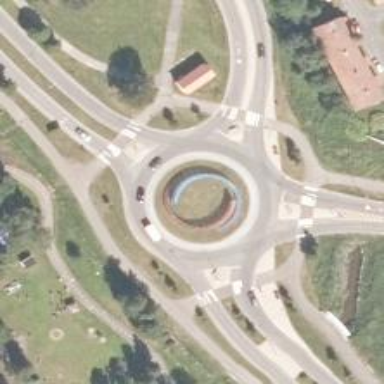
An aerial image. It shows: Secondary road leading to roundabout.